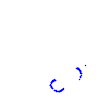
Particle: pion